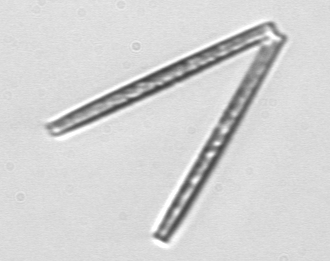
Label: Thalassionema